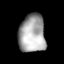
Tissue: lung
Cell type: Epithelial cells
Senescence score: 0.2208
Nuclear area (px): 986
Mean DAPI intensity: 167.109